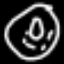
Label: donut